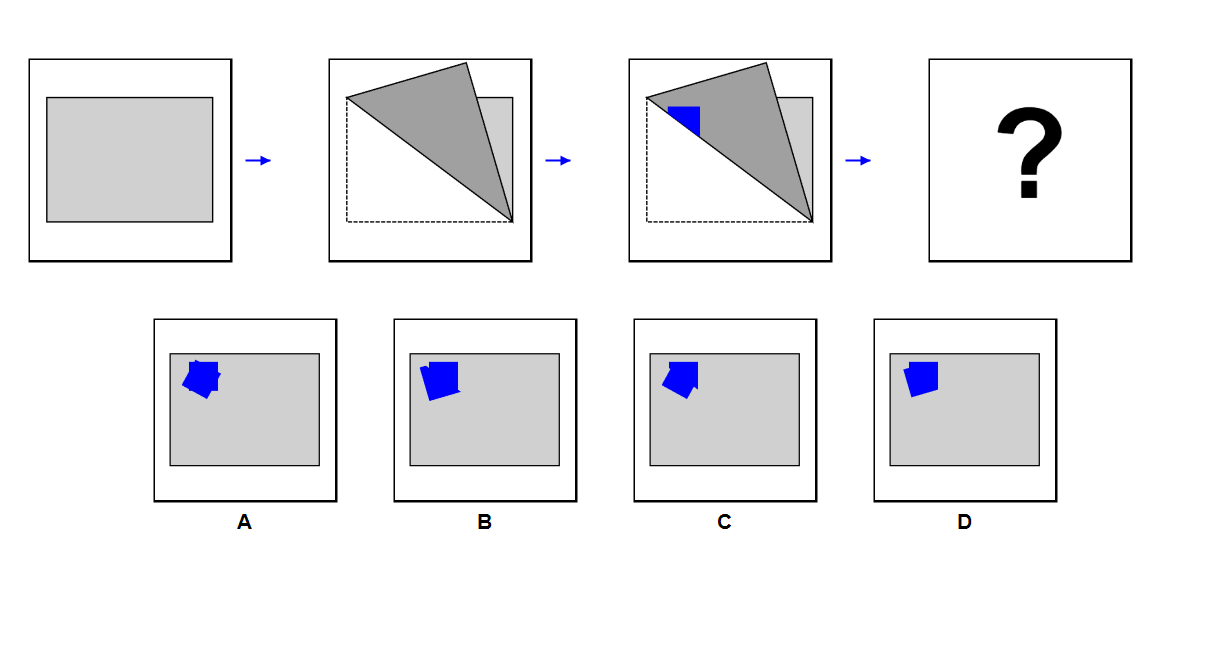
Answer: D